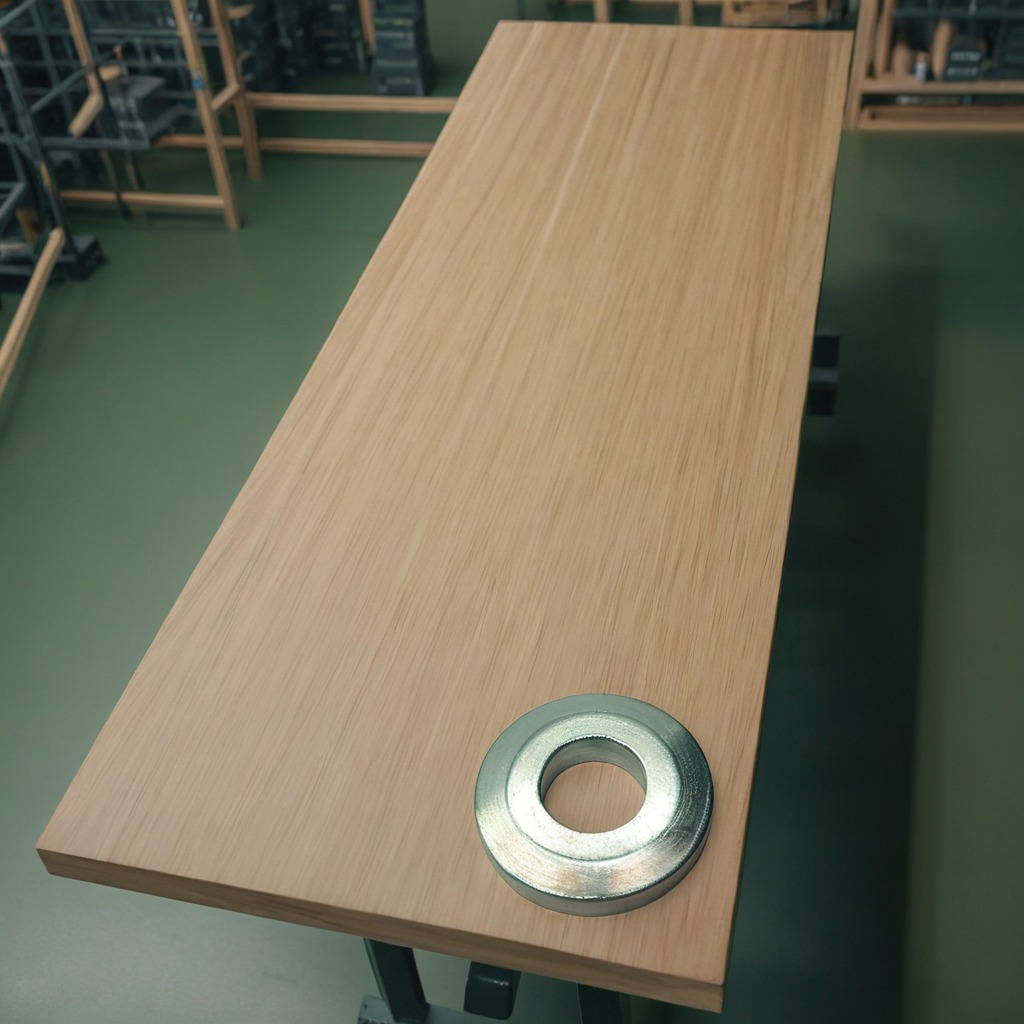
A flat metal washer is lying on a workbench inside a coastal fishing gear workshop.